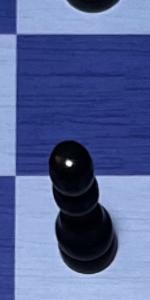
Label: Pawn_Black